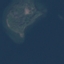
Land use / land cover: SeaLake